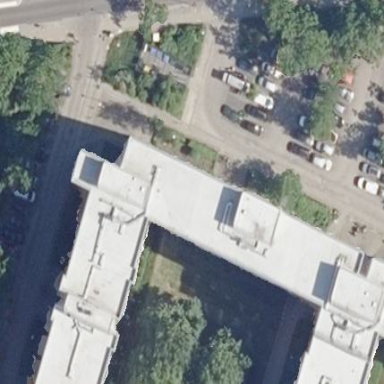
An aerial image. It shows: Building with apartments and flat roof.